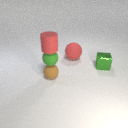
small brown rubber sphere to the left of small green metal cube